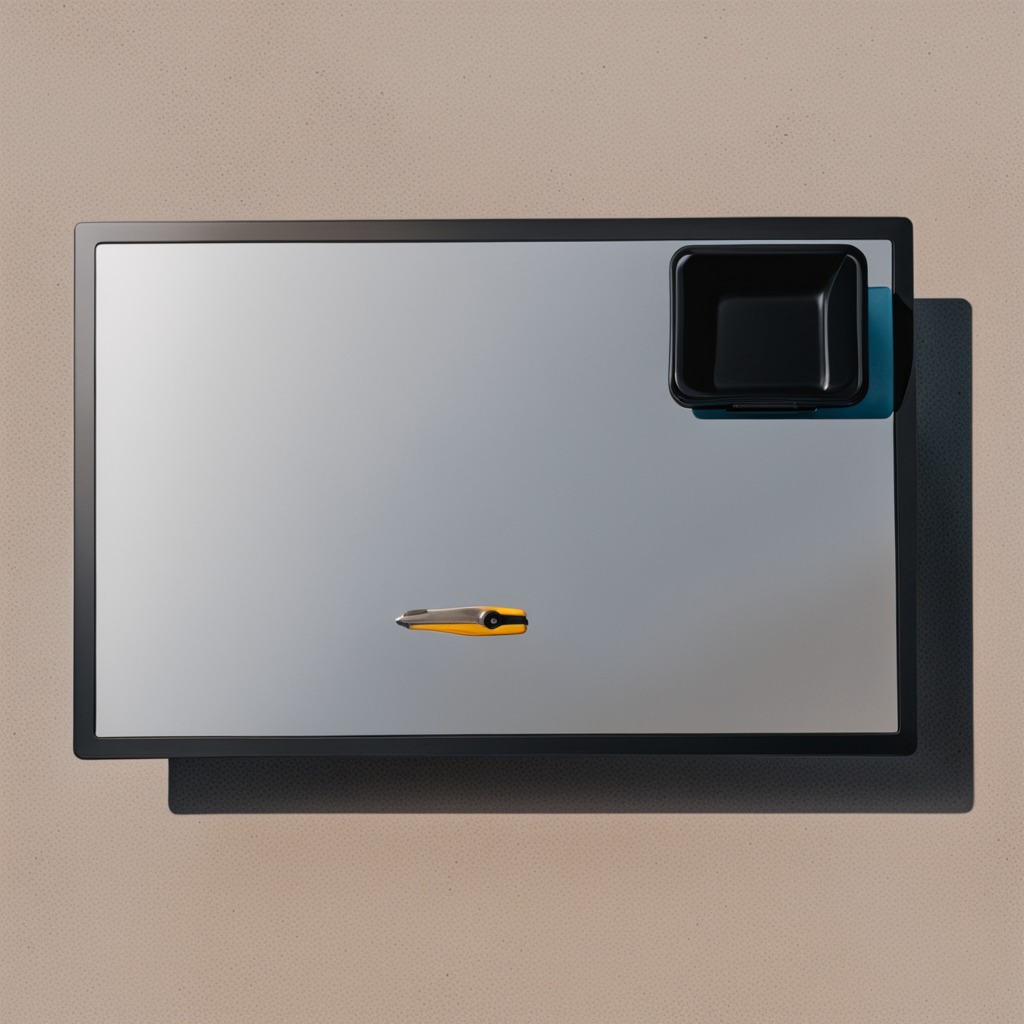
A utility knife lying on the table.